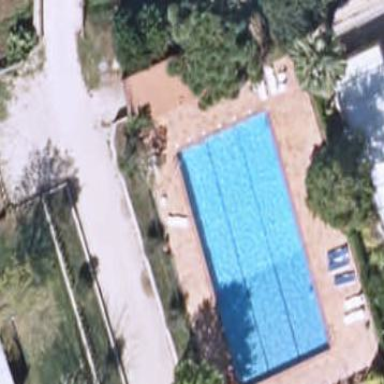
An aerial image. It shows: Swimming pool located in leisure land.